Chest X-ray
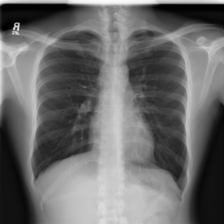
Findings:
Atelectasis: negative
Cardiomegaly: negative
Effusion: negative
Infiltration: negative
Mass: negative
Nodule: negative
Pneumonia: negative
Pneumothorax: negative
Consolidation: negative
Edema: negative
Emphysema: negative
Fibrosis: negative
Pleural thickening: negative
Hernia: negative